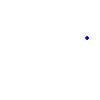
Particle: proton